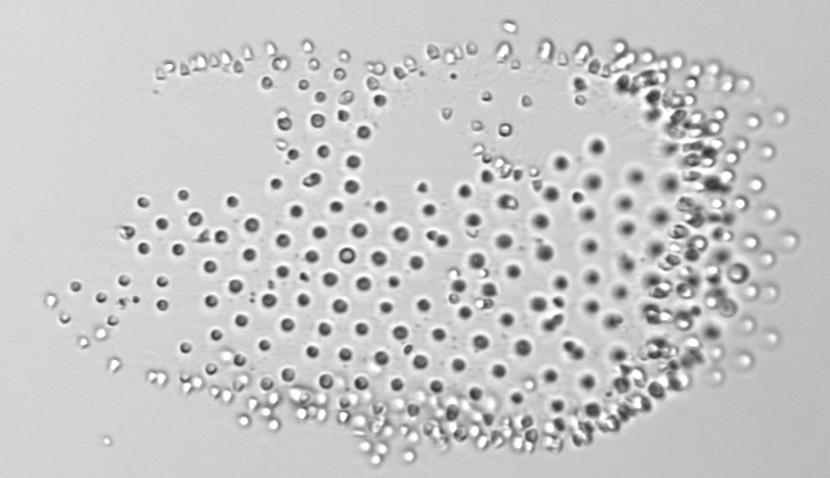
Label: Parvicorbicula_socialis